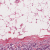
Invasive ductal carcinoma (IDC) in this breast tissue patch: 1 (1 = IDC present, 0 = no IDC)